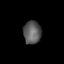
Tissue: lung
Cell type: Others
Senescence score: 0.2063
Nuclear area (px): 402
Mean DAPI intensity: 90.045